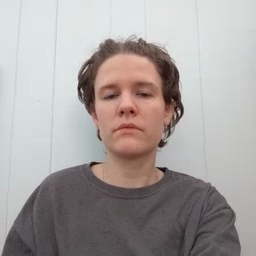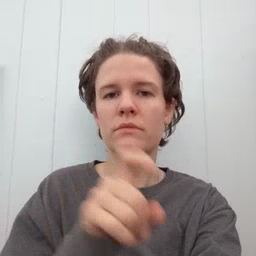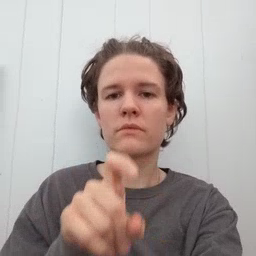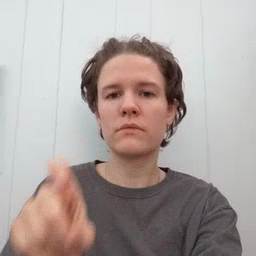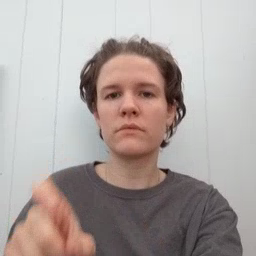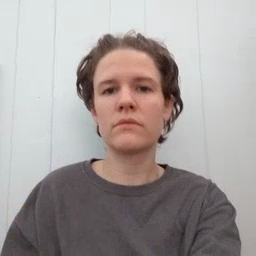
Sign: closet